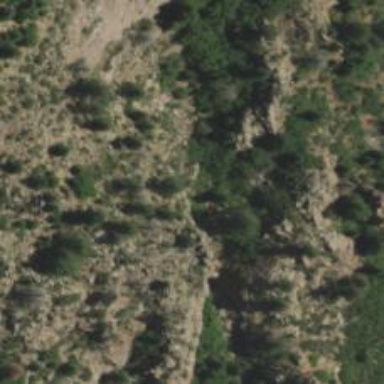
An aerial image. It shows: Natural cliff.